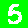
Digit: 5